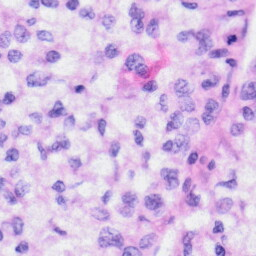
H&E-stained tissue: Liver